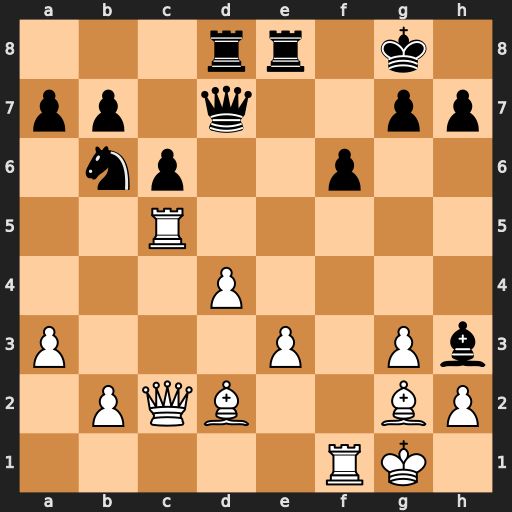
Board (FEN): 3rr1k1/pp1q2pp/1np2p2/2R5/3P4/P3P1Pb/1PQB2BP/5RK1
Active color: w
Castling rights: -
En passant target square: -
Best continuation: Rh5 Bxg2 Qxh7+ Kf7 Rg5 Bxf1 Rxg7+